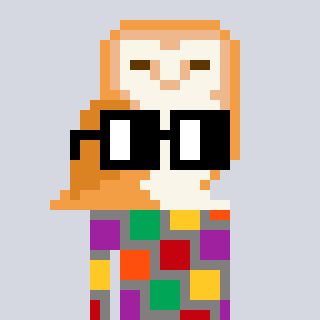
a pixel art character with square black glasses, a owl-shaped head and a bluegrey-colored body on a cool background